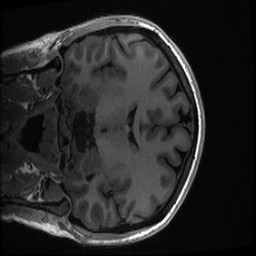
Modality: T1w
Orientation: coronal
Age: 30
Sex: female